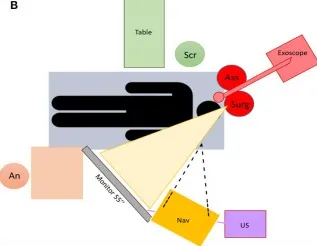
Scheme Note the comfortable position of the surgeon who can operate while looking at the monitor with the head in an upright position.
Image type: pathology (immunostaining)